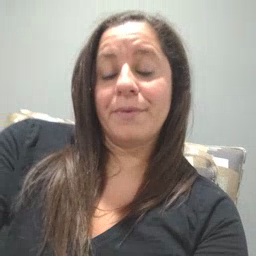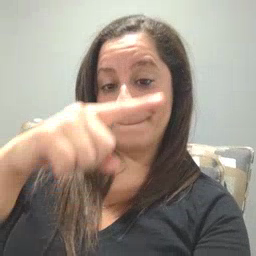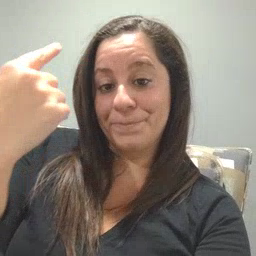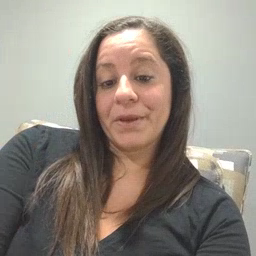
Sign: black